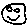
Label: smiley face